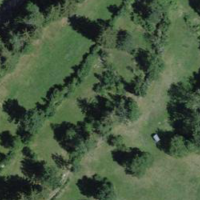
EUNIS habitat code: 24
Species observed at this site:
Euonymus europaeus